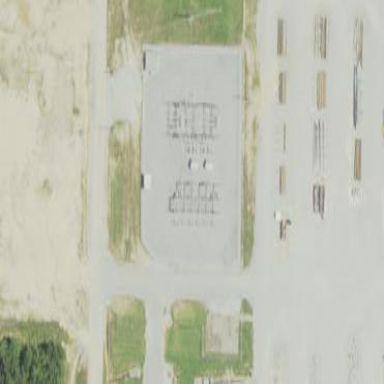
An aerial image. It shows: Distribution level power substation enclosed by fence.